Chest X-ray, AP view. Patient: 59 years old, sex M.
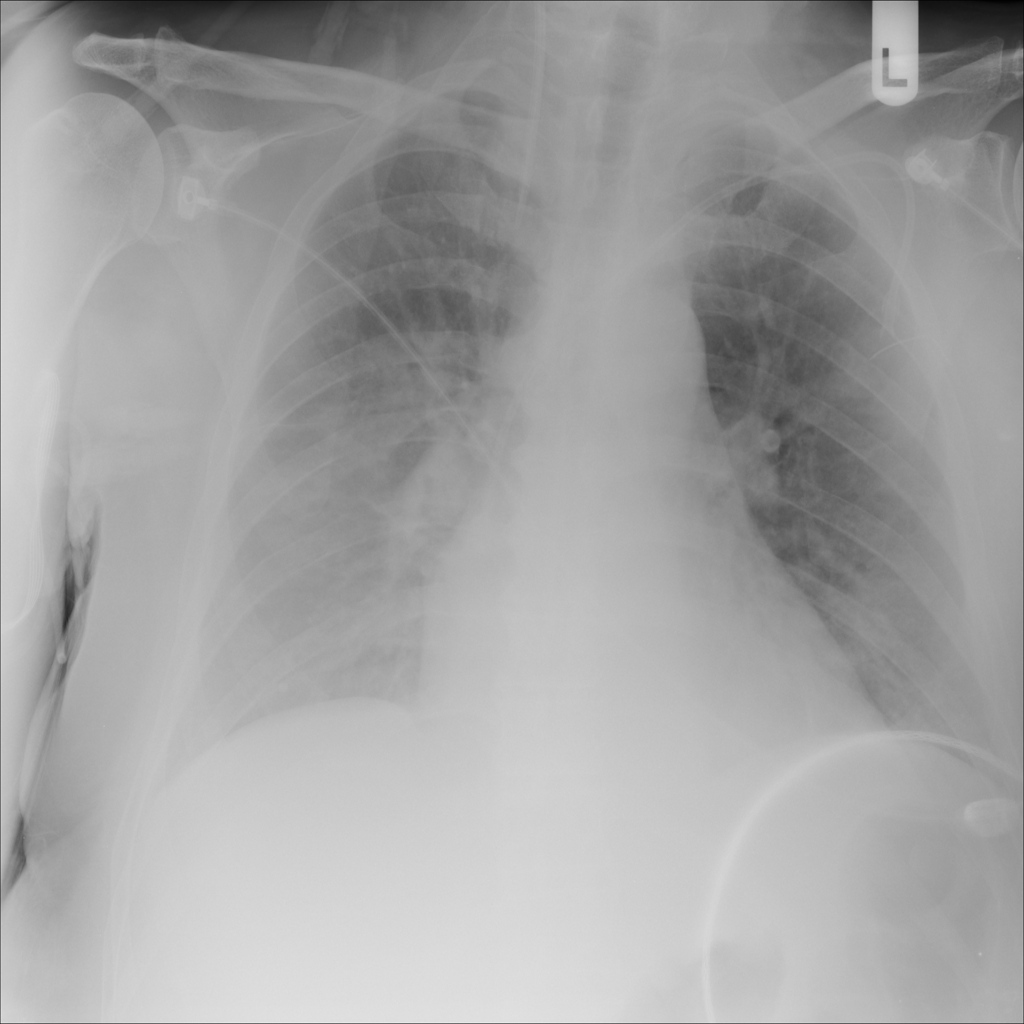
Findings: Infiltration